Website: macys
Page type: customer-info-address
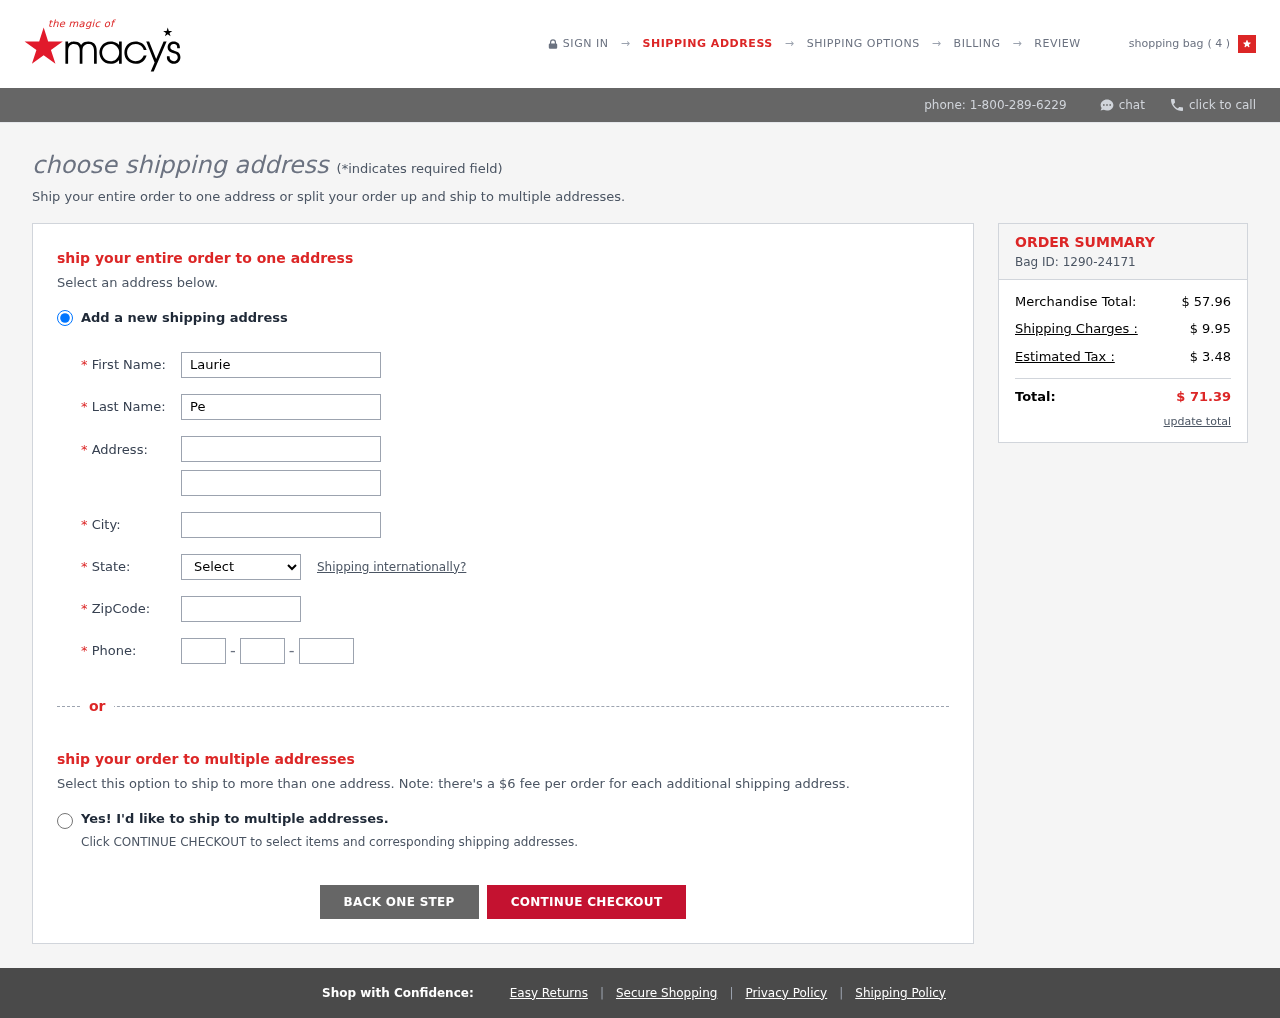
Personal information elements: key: PII_CITY
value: North Royshire
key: PII_FIRSTNAME
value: Laurie
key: PII_LASTNAME
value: Peters
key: PII_PHONE_AREA
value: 696
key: PII_PHONE_PREFIX
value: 779
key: PII_PHONE_SUFFIX
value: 7303
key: PII_POSTCODE
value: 04488
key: PII_STATE_ABBR
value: ID
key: PII_STREET
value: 041 Brittney Branch Apt. 501
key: PII_STREET2
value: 44302 Park Stravenue Suite 184
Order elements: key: ORDER_NUM_ITEMS
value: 4
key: ORDER_ID
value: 1290-24171
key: ORDER_SUBTOTAL
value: $ 57.96
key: ORDER_SHIPPING_COST
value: $ 9.95
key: ORDER_TAX
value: $ 3.48
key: ORDER_TOTAL
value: $ 71.39